Interaction volume radius: 5 \u00c5
Interaction volume height: 20 \u00c5
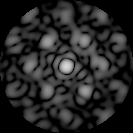
Disorder parameter: 0.5014